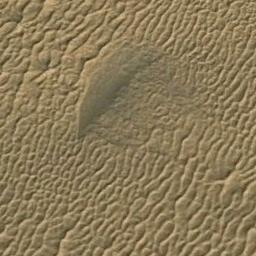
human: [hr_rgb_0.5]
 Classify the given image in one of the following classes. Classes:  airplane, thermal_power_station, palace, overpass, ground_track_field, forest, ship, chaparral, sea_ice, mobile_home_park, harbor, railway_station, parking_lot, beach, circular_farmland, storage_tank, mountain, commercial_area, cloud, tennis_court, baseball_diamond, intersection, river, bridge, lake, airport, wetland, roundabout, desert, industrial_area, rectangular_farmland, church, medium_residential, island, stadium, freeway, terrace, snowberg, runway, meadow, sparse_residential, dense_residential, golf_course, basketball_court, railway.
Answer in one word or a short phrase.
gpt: desert